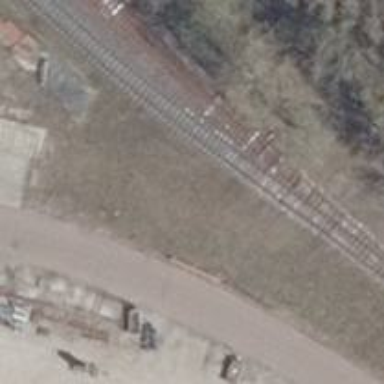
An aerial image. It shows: Abandoned spur railway.